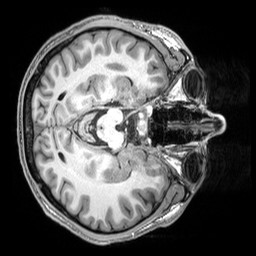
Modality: T1w
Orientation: axial
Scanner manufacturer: siemens
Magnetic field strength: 3 T
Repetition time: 2.5 s
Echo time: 0.00343 s